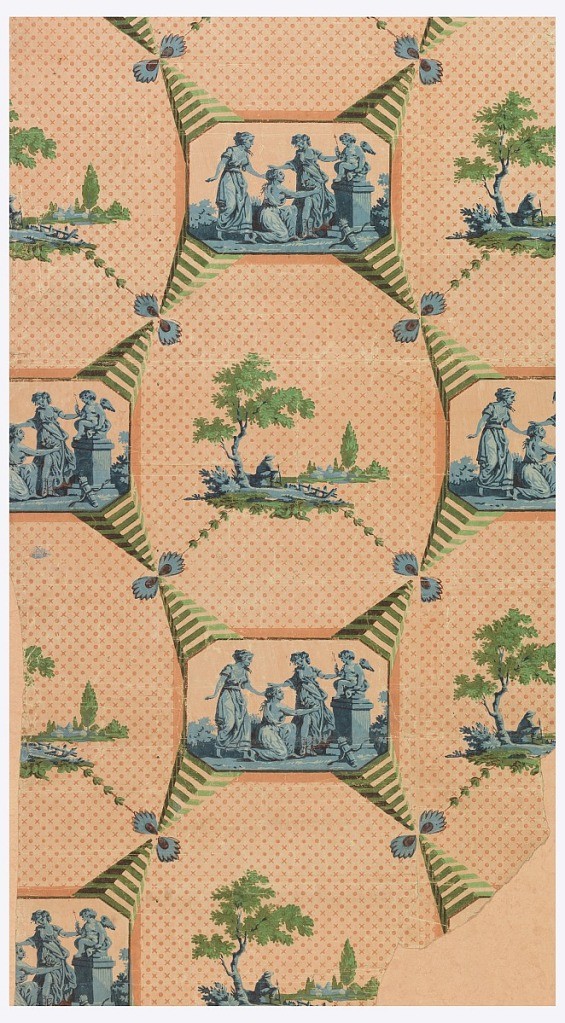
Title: Offering to Cupid
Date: ca. 1800
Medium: Block-printed on joined sheets of handmade paper
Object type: Sidewall
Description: Printed in peach and green, an interesting blend of neoclassical ornament and a small landscape, surrounded by striped cone-shaped framing elements.